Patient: sex F, age 82
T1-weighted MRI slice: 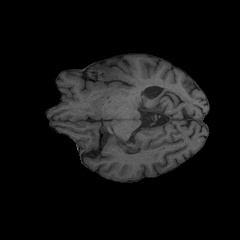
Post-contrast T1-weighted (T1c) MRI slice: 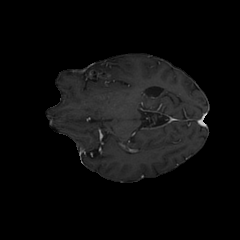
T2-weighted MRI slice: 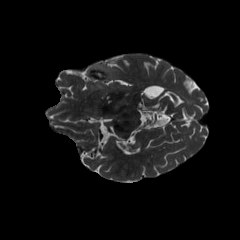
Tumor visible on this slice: yes
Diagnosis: Glioblastoma, IDH-wildtype
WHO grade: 4